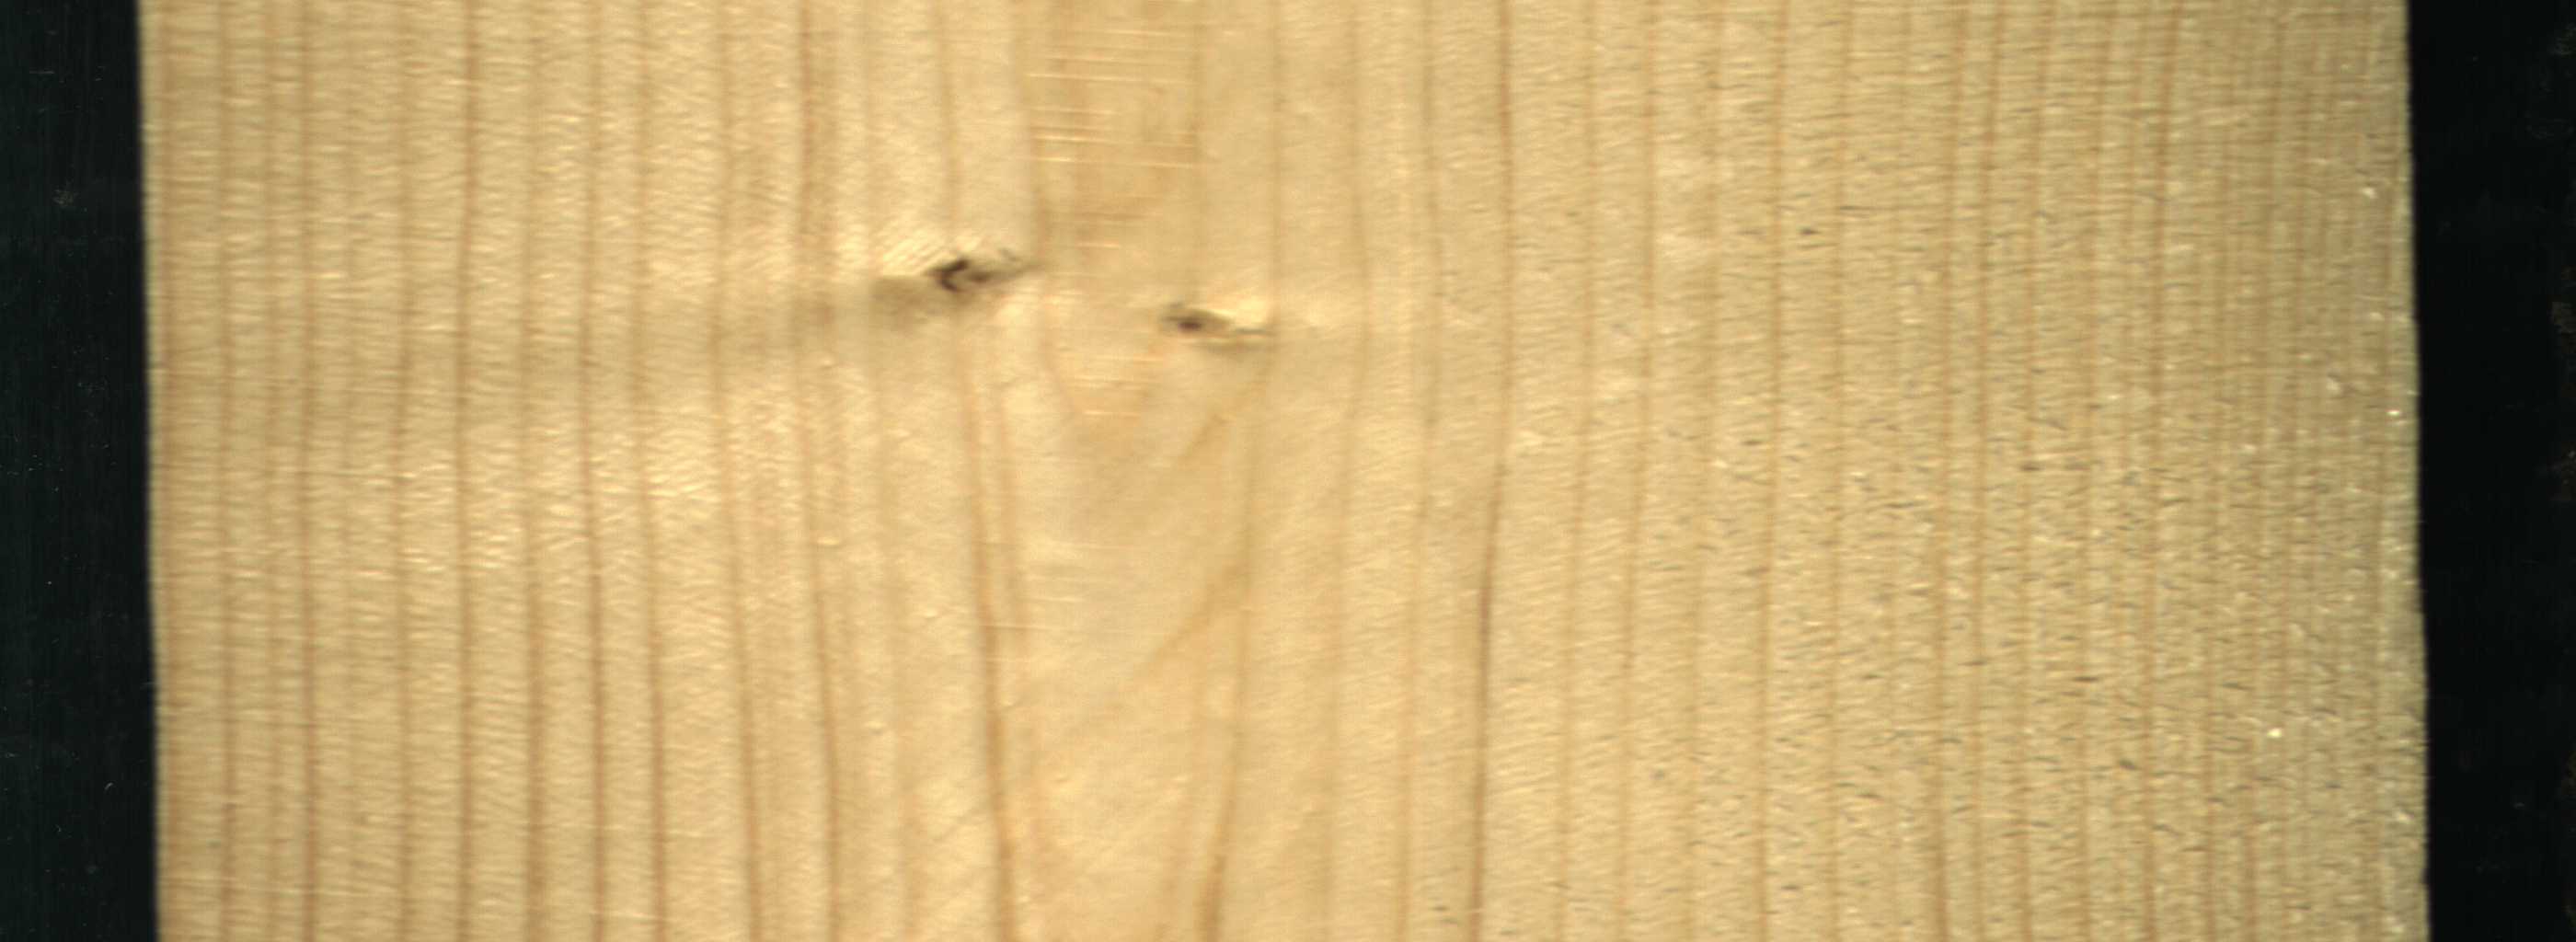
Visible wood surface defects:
Live_Knot
Live_Knot